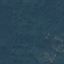
Label: Forest